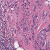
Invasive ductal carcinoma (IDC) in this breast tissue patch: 1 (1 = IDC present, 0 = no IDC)